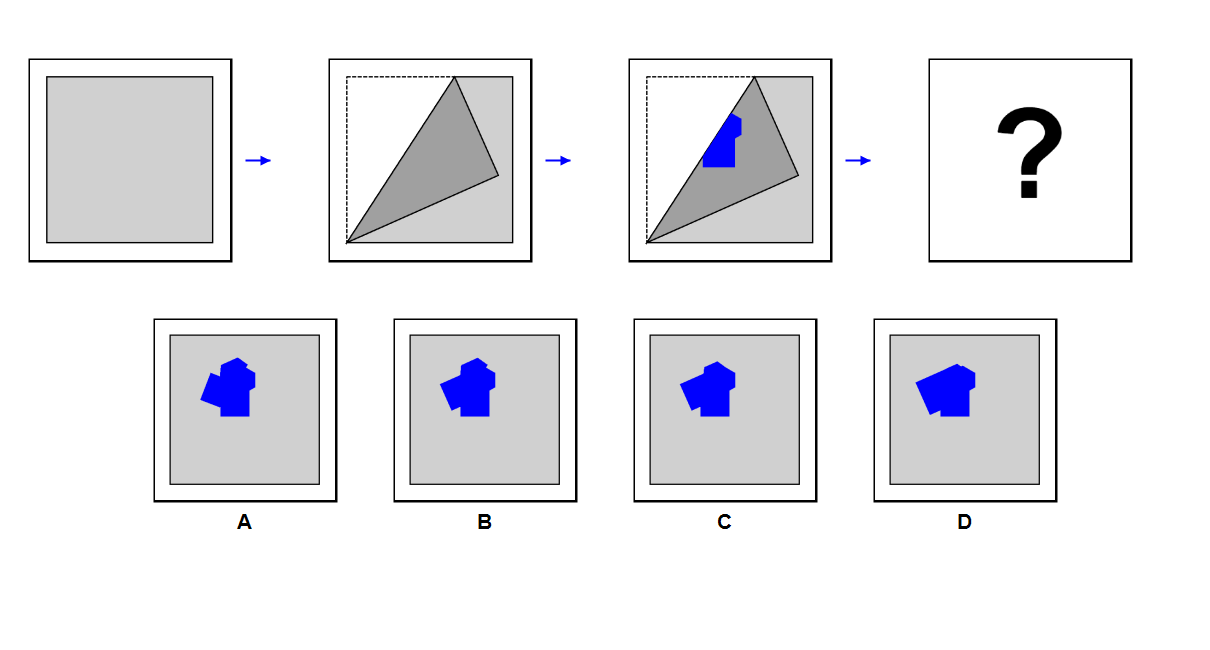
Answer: C